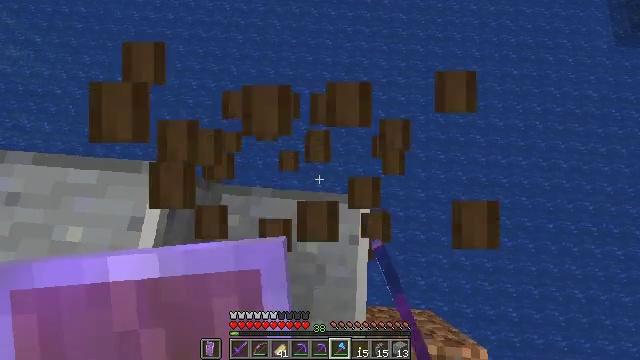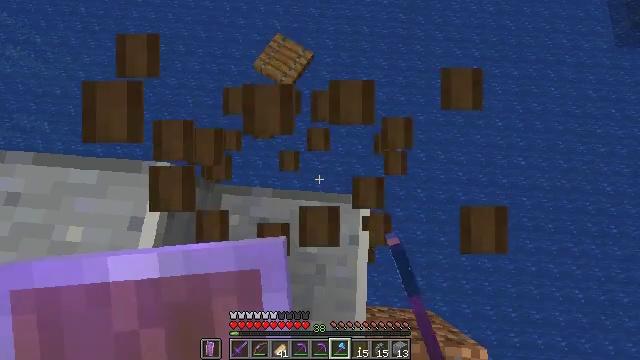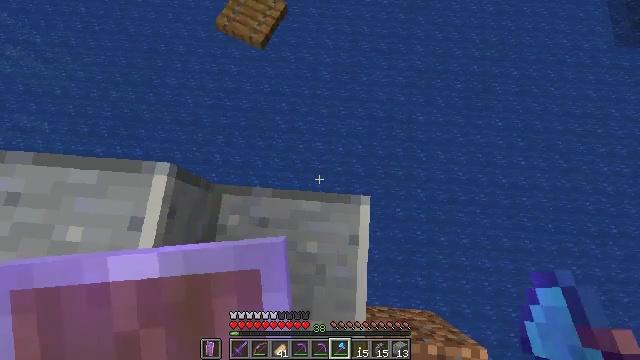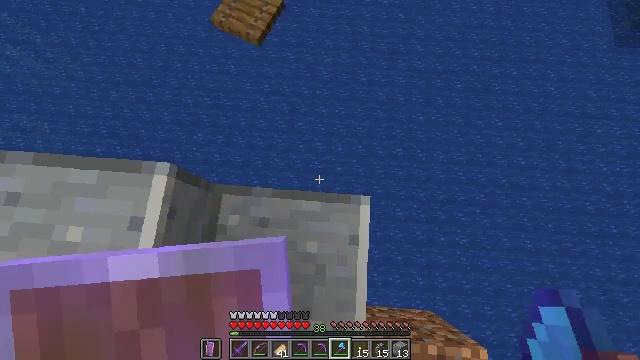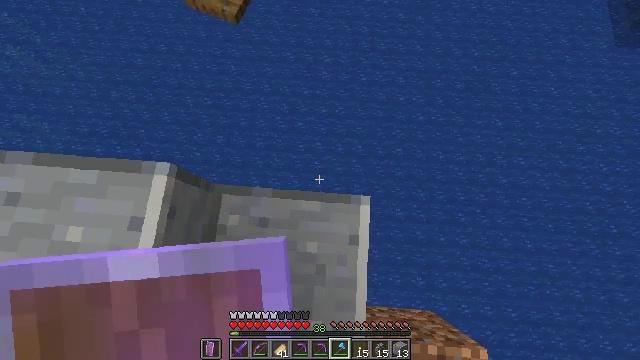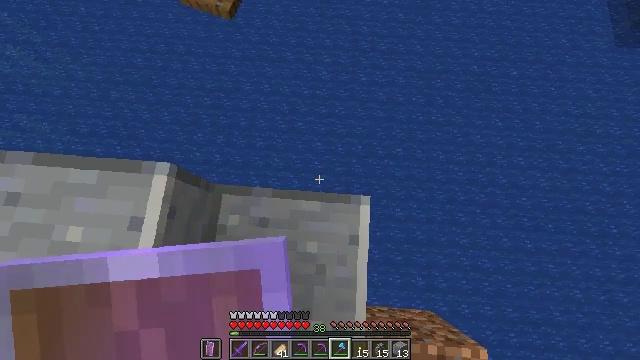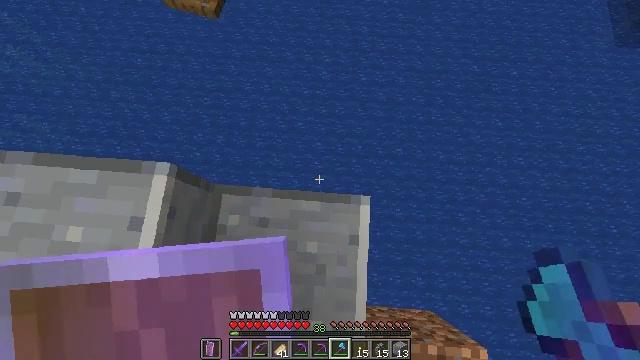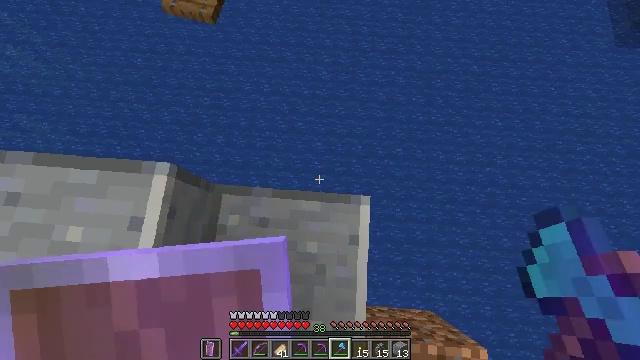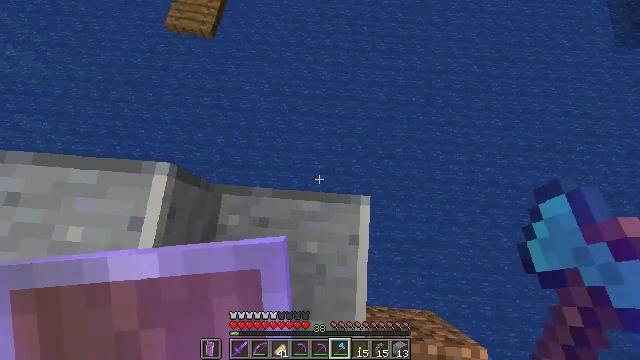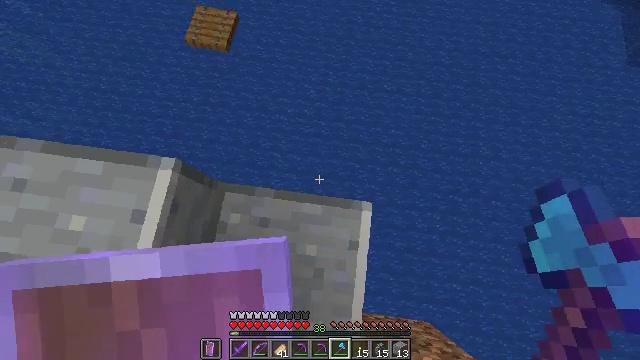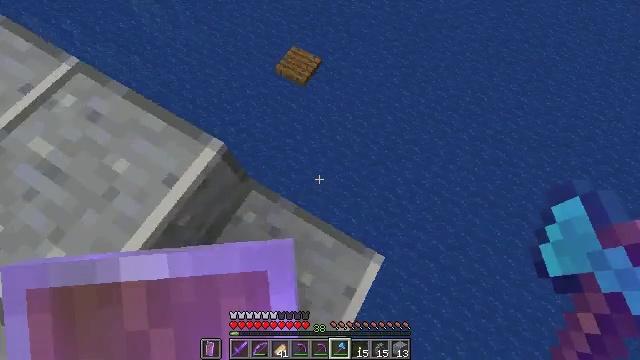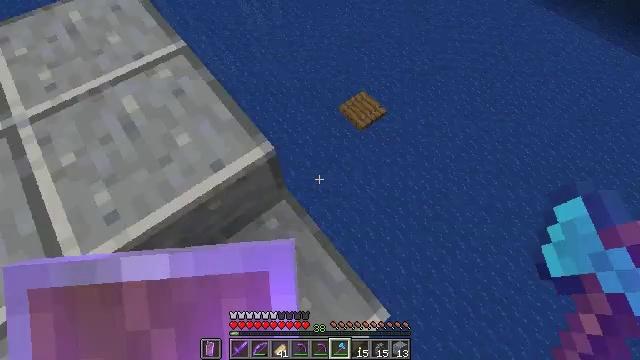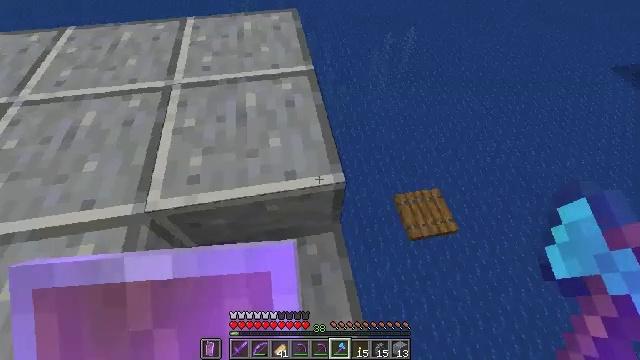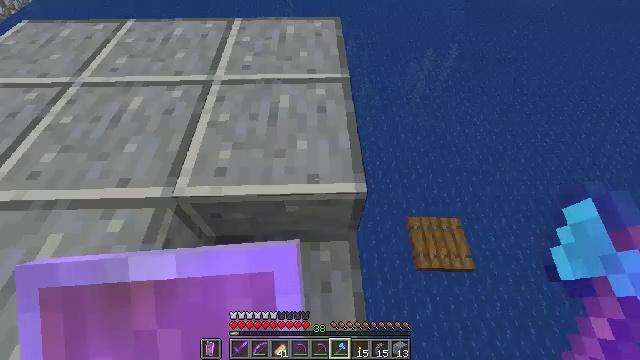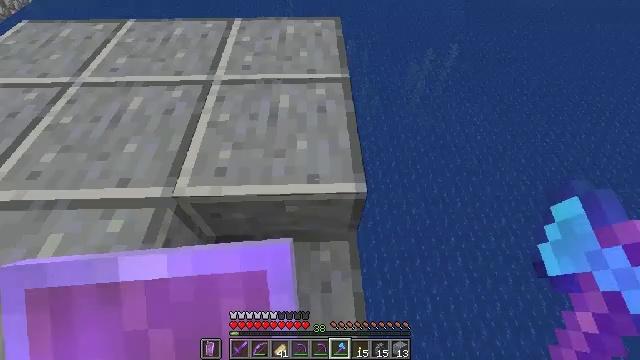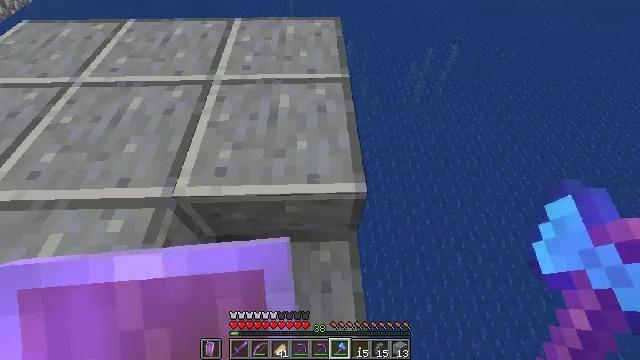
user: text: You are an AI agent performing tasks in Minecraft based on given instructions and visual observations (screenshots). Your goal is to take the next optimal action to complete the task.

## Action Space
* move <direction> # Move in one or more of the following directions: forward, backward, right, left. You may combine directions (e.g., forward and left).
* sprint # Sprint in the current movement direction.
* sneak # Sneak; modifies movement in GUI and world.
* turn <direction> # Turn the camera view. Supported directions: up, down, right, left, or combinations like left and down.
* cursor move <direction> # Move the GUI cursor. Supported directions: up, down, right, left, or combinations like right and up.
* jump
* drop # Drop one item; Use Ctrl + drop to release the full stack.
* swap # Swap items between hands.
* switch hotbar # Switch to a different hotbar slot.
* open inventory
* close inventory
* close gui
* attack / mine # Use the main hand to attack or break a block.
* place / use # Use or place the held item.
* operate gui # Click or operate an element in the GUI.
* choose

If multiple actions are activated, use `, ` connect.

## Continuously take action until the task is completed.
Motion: motion action
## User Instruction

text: Retrieve the polished andesite from the wall.
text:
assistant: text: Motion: attack / mine
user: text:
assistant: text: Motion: attack / mine
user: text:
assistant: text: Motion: attack / mine
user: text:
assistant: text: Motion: attack / mine
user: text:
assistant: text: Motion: no_op
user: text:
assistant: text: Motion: no_op
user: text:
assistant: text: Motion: no_op
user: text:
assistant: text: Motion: no_op
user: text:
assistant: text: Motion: turn left
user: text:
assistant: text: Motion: turn left and up
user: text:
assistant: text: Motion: turn left and up
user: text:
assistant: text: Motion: turn left and up
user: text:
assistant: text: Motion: turn left and up
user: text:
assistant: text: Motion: no_op
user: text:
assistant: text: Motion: no_op
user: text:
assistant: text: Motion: no_op
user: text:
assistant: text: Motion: no_op
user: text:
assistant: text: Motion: no_op
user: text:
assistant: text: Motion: no_op
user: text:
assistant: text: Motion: no_op
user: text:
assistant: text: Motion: turn left and up
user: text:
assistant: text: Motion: turn left and up
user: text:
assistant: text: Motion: turn left and up
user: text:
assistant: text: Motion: turn left and up
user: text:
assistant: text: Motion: no_op
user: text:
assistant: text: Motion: no_op
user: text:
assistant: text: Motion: no_op
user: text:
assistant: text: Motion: no_op
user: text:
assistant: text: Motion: no_op
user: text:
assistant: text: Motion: no_op